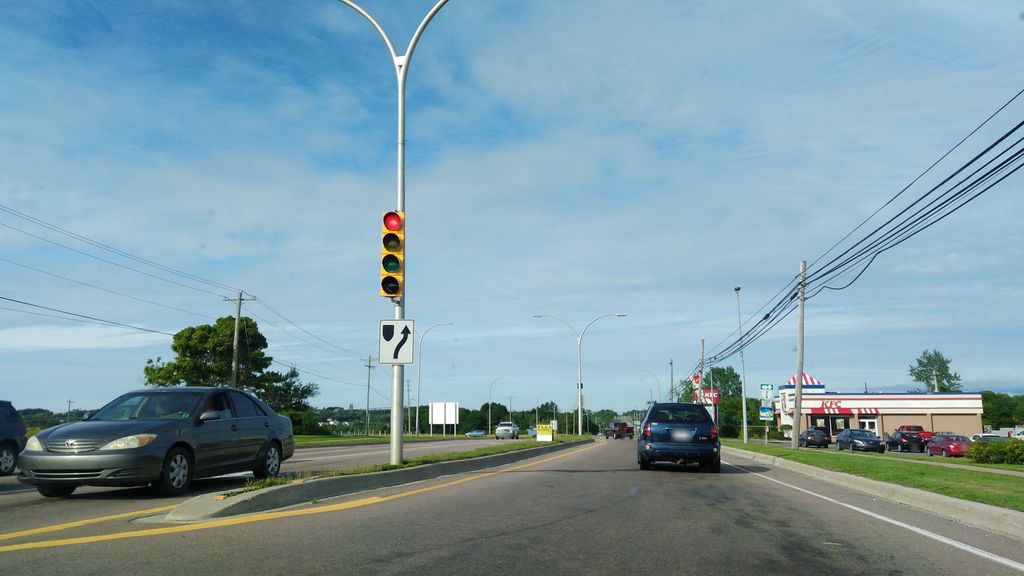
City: charlottetown